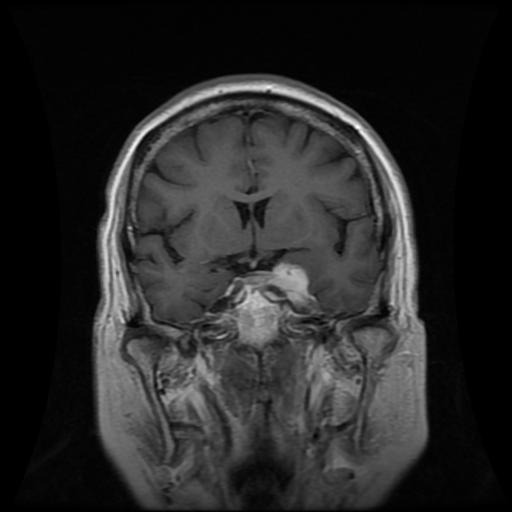
Label: meningioma